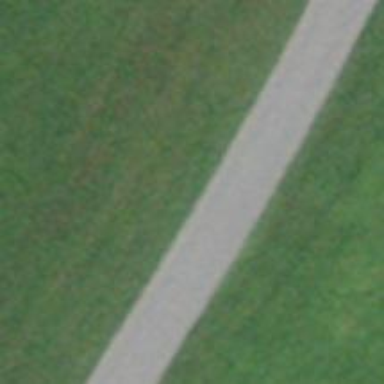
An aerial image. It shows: Asphalt track with grade 1 tracktype.